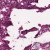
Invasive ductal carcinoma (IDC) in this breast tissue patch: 0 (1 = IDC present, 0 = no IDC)